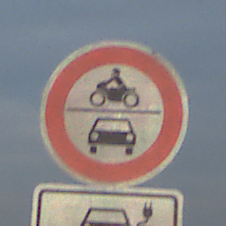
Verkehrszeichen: VerbotKraftfahrzeuge
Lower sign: MehrspurigeFahrzeugeFrei11
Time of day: SunriseSunset
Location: Outdoor (Nature)
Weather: PartlyCloudy
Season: NotSpecified
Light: Natural